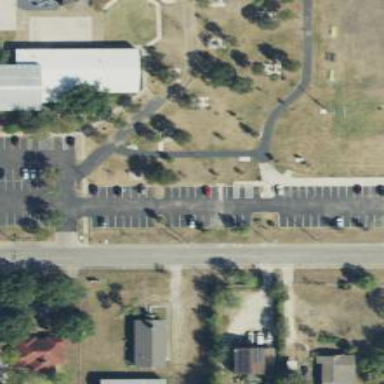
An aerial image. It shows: Parking area.